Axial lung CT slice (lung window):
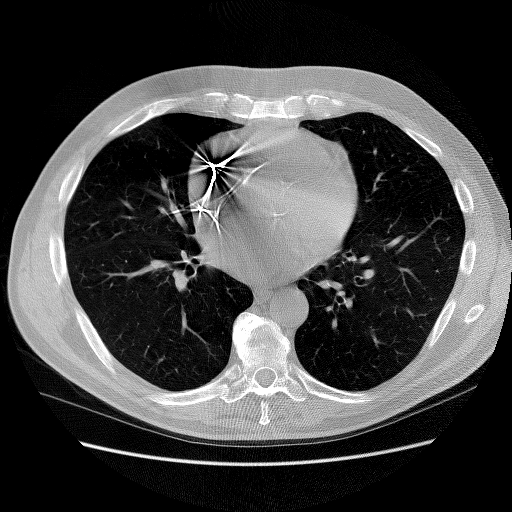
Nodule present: no